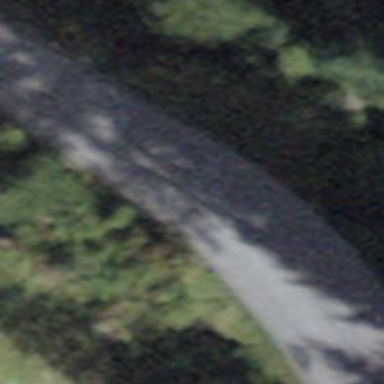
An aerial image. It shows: Secondary road.